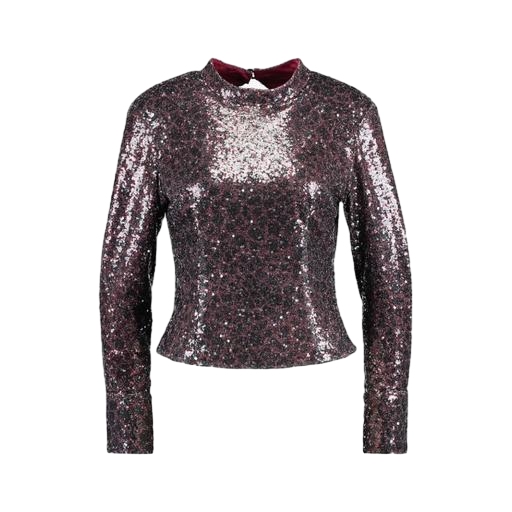
multicolor vero moda rust high neck blouse, sequined blouse, sequin crop top long sleeves, white background